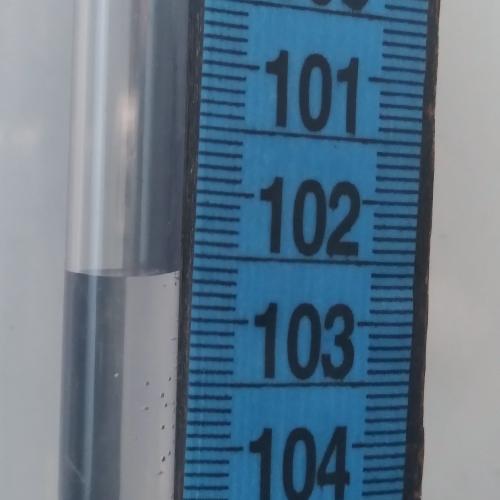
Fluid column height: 102.6 cm